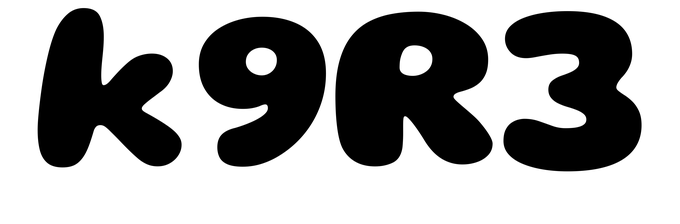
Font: Gluten_ExtraBold